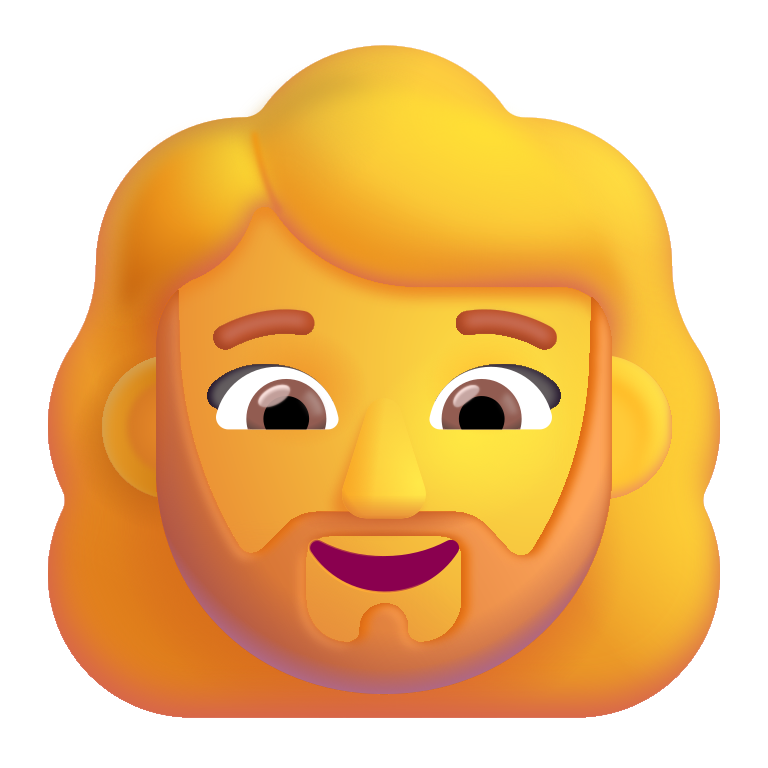
woman beard color default